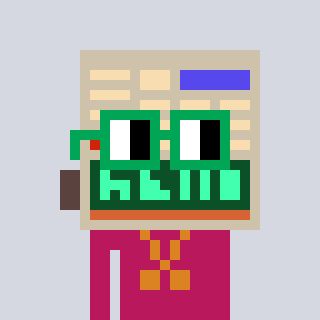
a pixel art character with square green glasses, a calculator-shaped head and a darkpink-colored body on a cool background